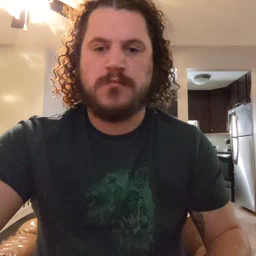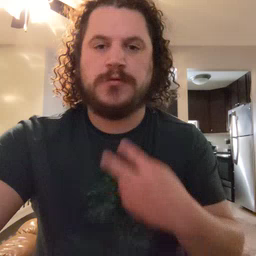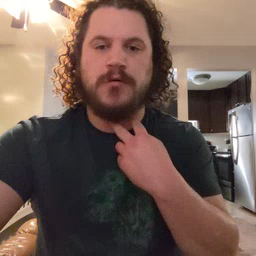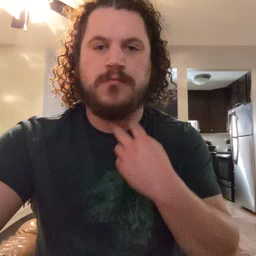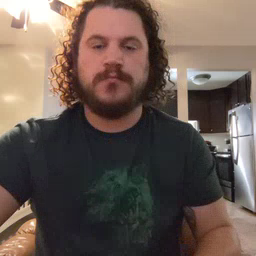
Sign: stuck